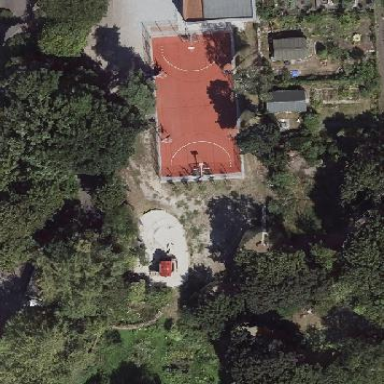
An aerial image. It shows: Tartan-surfaced pitch designated for basketball and soccer sports.